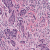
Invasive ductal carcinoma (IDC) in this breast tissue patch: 1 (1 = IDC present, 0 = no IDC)